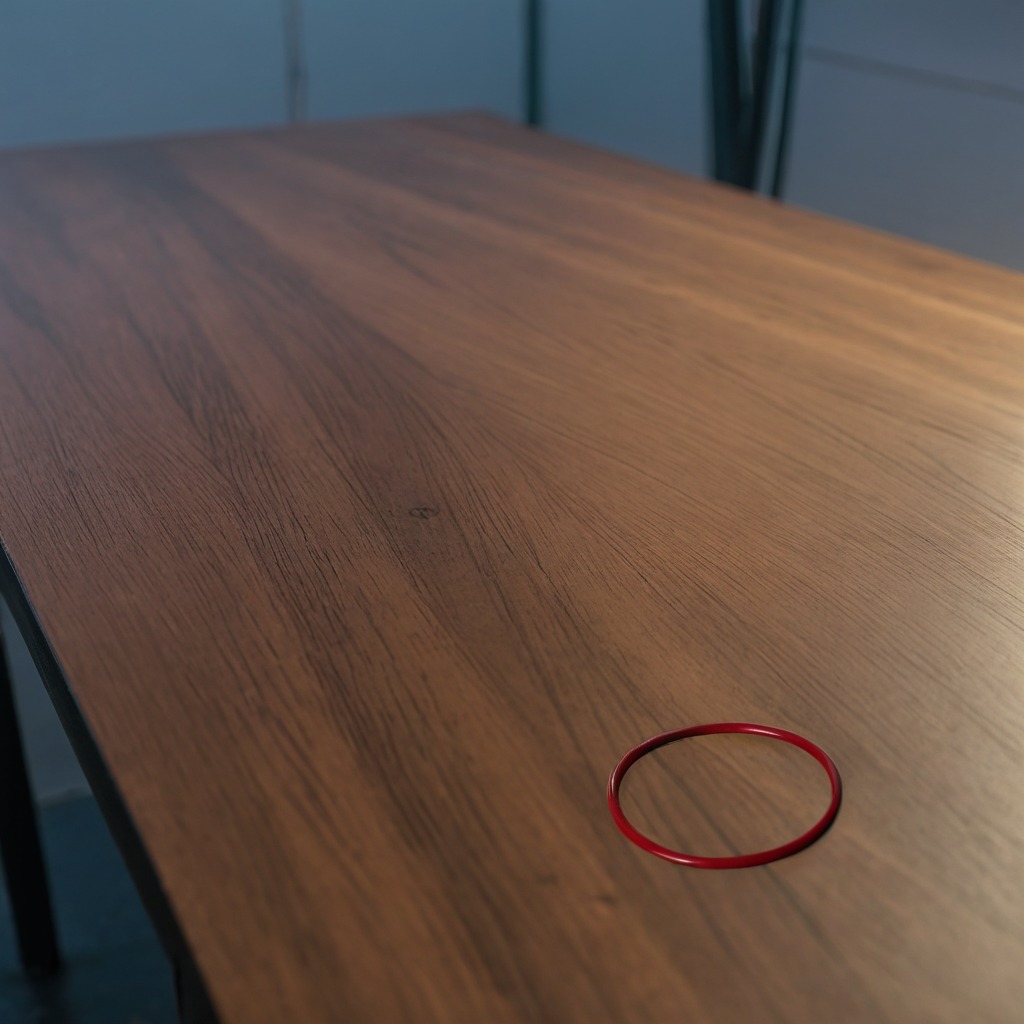
A rubber O-ring lying on a table with faint burn marks in a small garage at twilight.